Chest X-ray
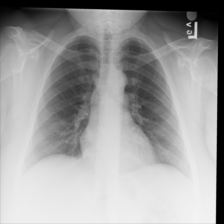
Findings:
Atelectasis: negative
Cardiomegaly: negative
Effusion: negative
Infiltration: negative
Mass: negative
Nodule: negative
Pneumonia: negative
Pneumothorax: negative
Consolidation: negative
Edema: negative
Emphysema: negative
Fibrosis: negative
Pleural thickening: negative
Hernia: negative